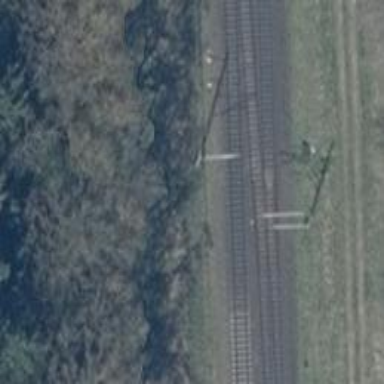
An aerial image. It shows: Milestone along the railway track with catenary mast.